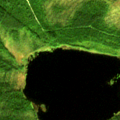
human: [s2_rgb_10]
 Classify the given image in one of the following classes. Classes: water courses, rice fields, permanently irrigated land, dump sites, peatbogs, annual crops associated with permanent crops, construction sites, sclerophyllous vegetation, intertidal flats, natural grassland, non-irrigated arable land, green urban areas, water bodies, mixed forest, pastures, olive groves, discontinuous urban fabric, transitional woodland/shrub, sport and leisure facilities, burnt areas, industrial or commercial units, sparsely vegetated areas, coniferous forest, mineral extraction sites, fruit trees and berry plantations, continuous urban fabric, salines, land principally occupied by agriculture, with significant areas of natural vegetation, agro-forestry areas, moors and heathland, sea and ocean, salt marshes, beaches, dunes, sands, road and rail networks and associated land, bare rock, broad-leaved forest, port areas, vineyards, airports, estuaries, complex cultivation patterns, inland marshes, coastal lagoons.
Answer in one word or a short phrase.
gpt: coniferous forest, mixed forest, transitional woodland/shrub, water bodies